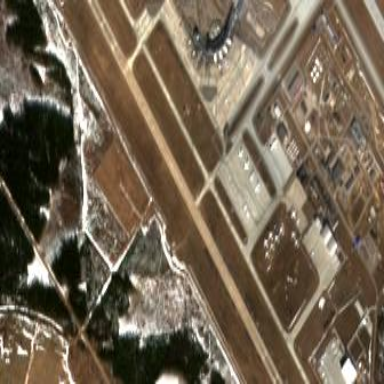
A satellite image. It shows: Apron at the airport with concrete surface.